Field crop: tomato
Growth stage: 1
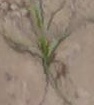
Species: cyperus